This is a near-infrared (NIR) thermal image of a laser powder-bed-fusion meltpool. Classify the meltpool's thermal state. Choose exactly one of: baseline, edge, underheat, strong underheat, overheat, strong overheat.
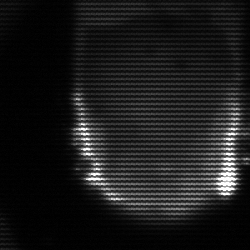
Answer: baseline